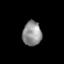
Tissue: skin
Cell type: Others
Senescence score: 0.7673
Nuclear area (px): 455
Mean DAPI intensity: 143.457